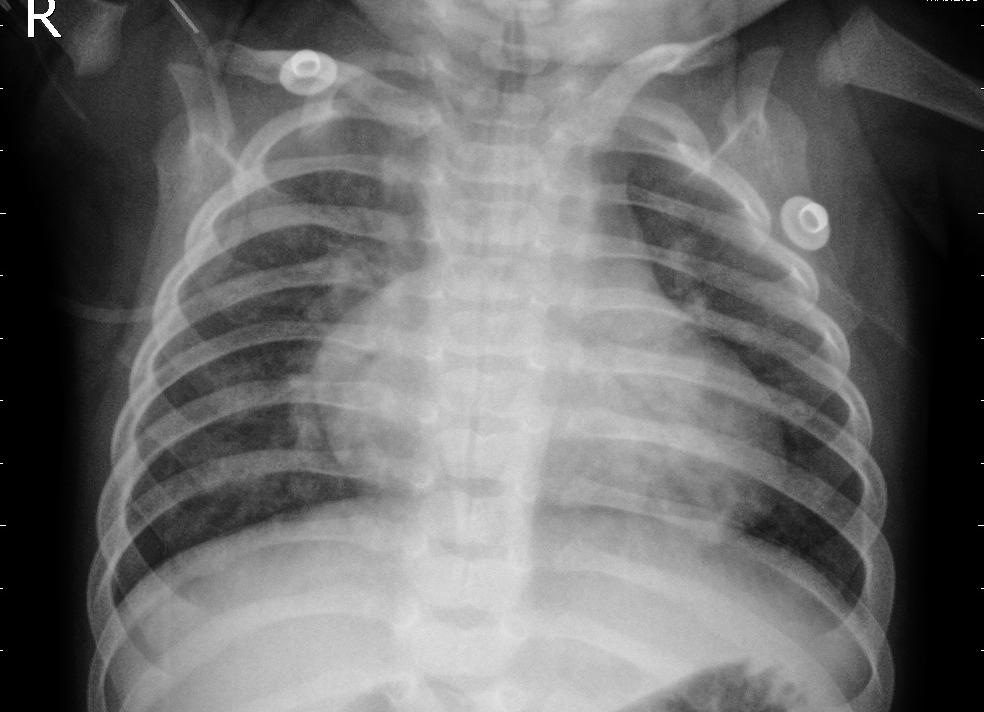
Diagnosis: PNEUMONIA